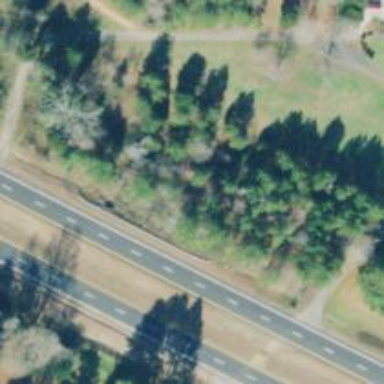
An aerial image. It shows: Asphalt trunk highway.